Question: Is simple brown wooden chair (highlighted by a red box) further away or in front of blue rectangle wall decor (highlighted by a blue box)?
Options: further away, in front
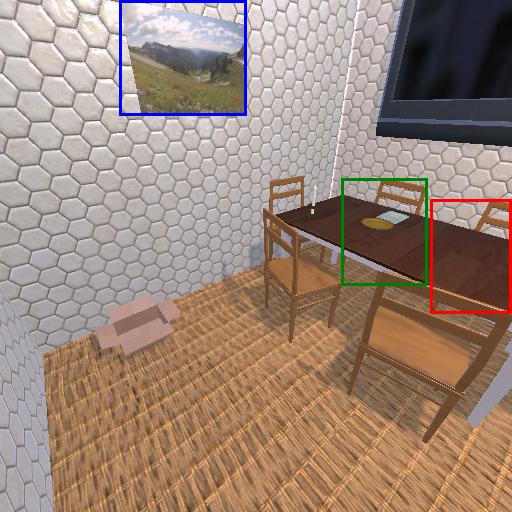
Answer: further away